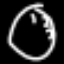
Label: clock